Interaction volume radius: 5 \u00c5
Interaction volume height: 25 \u00c5
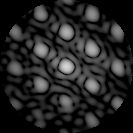
Disorder parameter: 0.2831